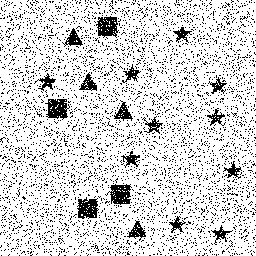
Squares: 4
Triangles: 4
Stars: 10
Total shapes: 18